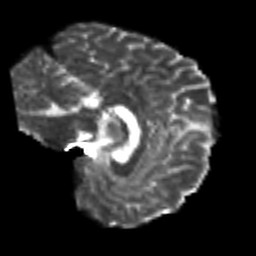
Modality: T2w
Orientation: sagittal
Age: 26
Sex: female
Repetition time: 8.4 s
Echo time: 0.09 s